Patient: sex M, age 73
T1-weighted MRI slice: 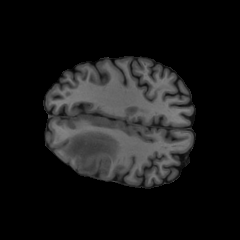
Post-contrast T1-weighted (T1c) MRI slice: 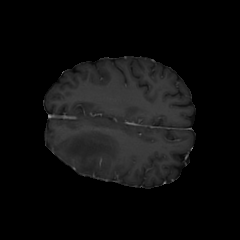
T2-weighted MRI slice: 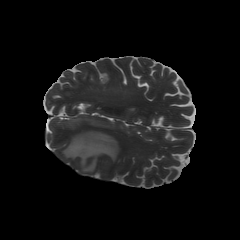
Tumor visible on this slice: yes
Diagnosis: Glioblastoma, IDH-wildtype
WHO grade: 4